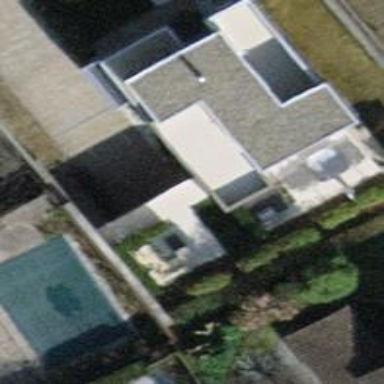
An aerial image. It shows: The building has flat roof oriented across.